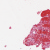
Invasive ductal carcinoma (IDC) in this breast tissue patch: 0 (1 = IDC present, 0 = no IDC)